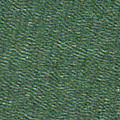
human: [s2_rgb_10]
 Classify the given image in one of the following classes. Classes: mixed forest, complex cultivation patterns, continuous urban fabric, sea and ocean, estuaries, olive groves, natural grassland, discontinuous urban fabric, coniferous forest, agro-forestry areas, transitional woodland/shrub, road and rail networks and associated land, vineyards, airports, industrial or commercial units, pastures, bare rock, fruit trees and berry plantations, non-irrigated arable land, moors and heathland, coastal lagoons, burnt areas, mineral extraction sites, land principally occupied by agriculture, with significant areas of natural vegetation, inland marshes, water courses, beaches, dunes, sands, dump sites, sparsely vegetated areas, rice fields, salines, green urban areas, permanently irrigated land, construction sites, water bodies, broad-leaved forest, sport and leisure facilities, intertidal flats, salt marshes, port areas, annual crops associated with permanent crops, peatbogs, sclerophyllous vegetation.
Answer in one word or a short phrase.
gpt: sea and ocean